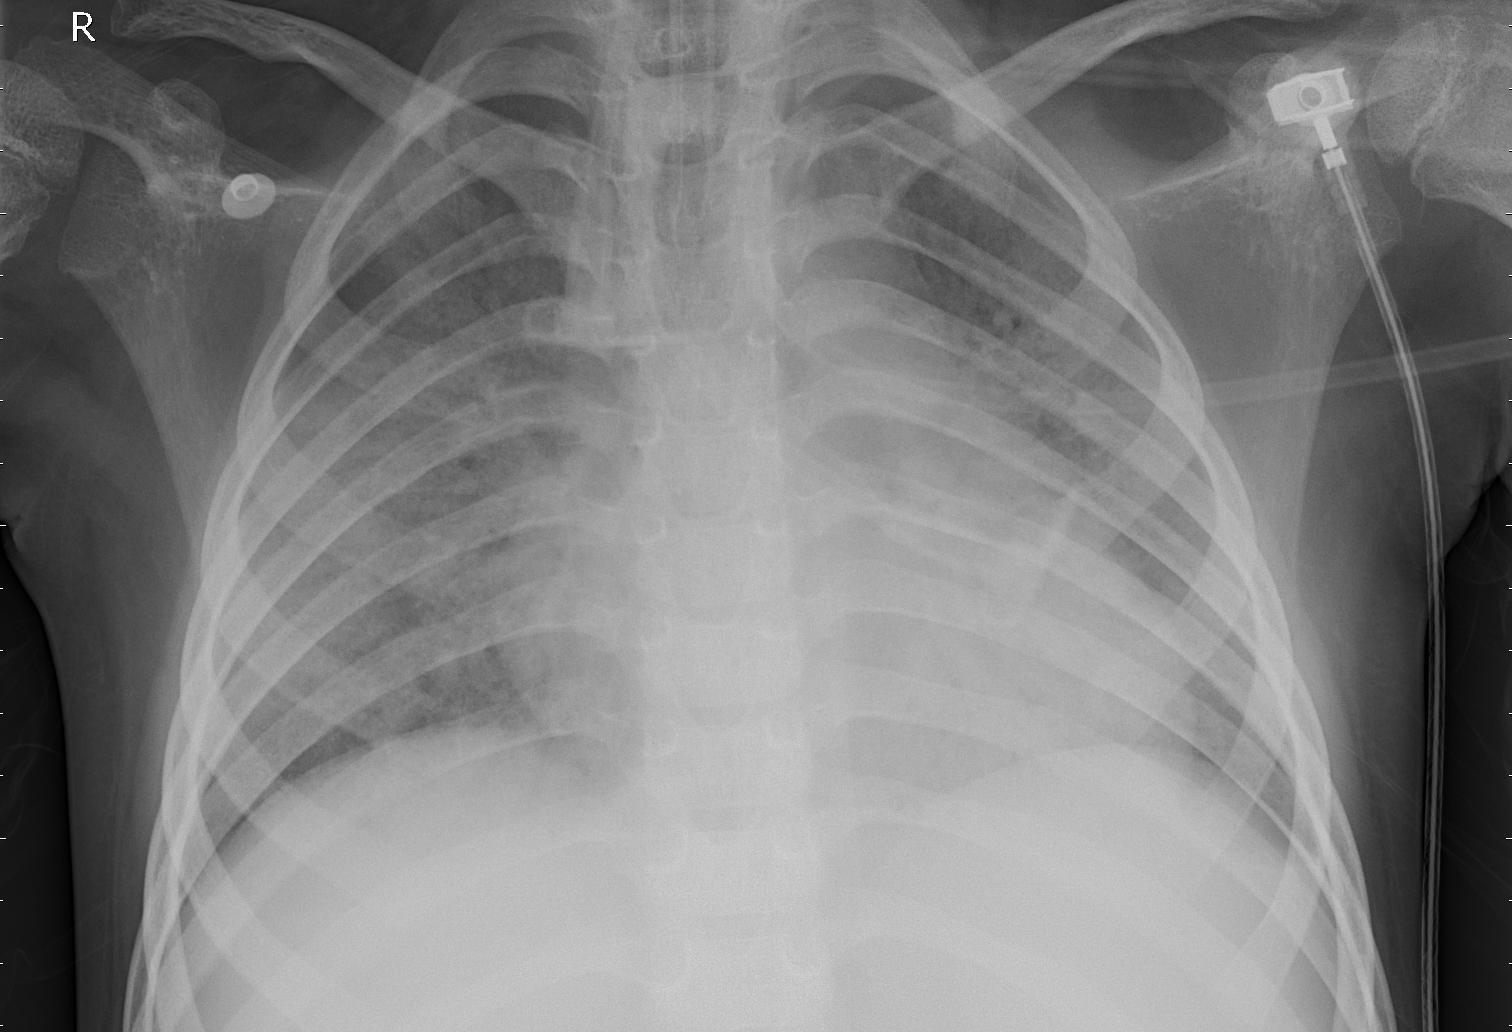
Diagnosis: PNEUMONIA